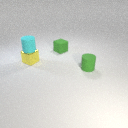
small yellow metal cube below small cyan rubber cylinder